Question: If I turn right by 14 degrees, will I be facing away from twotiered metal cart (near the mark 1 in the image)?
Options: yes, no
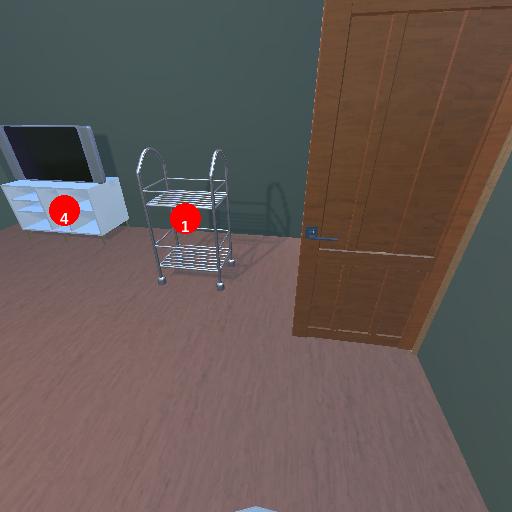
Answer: yes